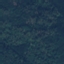
Label: Forest